Question: I need help. This is ridiculous.
I'm using Komodo IDE, version 7.1.2, and Firefox version 15.0.1.
I created an HTML5 file like so:
'''
<!DOCTYPE html>
<html xmlns="http://www.w3.org/1999/xhtml" xml:lang="en" lang="en">
<head>
<meta charset="utf-8" />
<title>Web Page</title>
<link rel="stylesheet" type="css/text" href="css/global.css" />
</head>
<body>
<div id="release">Release Date</div>
</body>
</html>
'''
And the global stylesheet contains this and is located in a directory at the same level as the HTML file called 'css':
'''
#release {
text-align: center;
font: small-caps;
border-top: solid 1px;
border-bottom: solid 1px;
border-right: solid 10px;
}
'''
Here is a picture of the directory structure:

I put the same styling into he HTML file and it works, but the styling isn't working with the external stylesheet. I am not new to website development, so this is particularly puzzling to me.
I tried this same thing on two Windows 7 machines and one Ubuntu 11.10 machine as well, with the same anomaly.
Here is the fiddle working:
<URL>
What could be causing this?
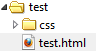
Answer: In the '<link>' attribute, the 'type' should be "text/css", not "css/text".